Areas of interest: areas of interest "Clothing, Shoes, Hats and Leather Goods Store"
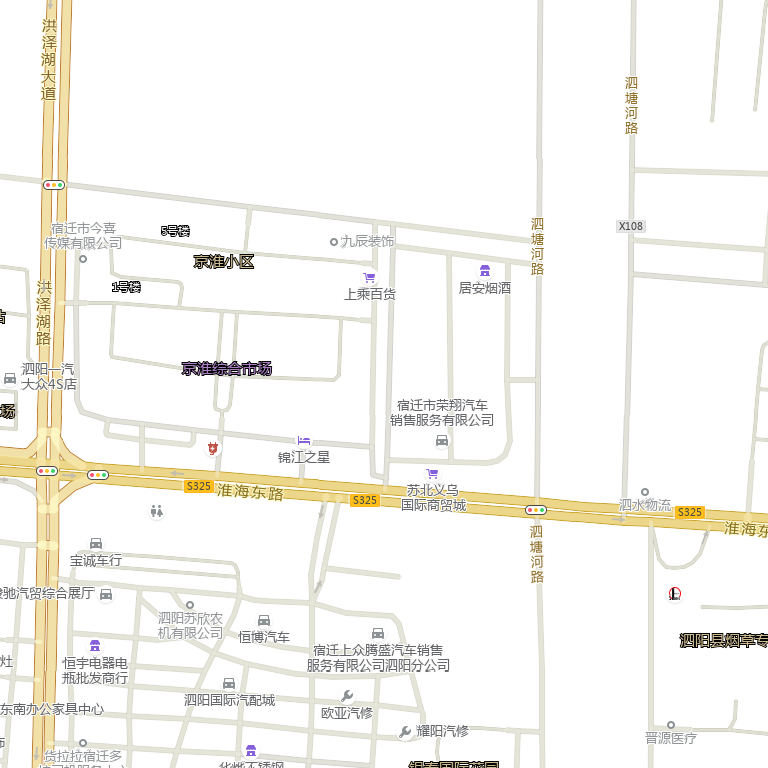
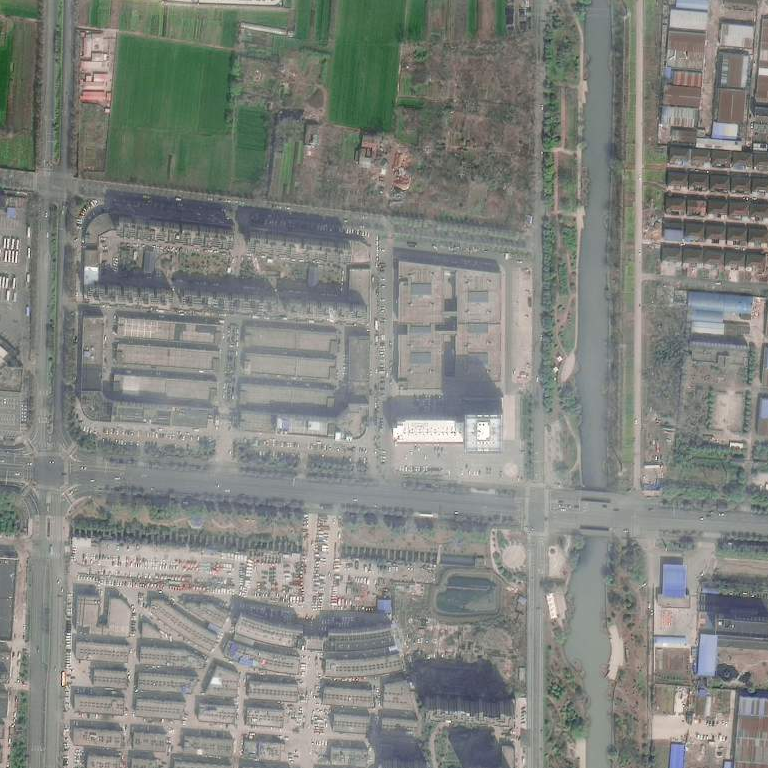